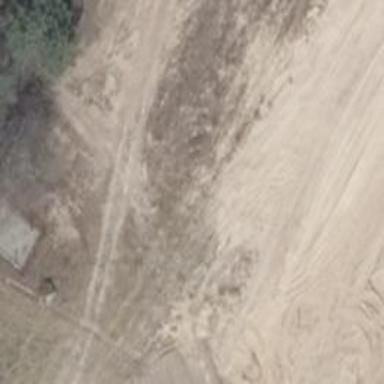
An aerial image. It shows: Sandy track with grade5 tracktype.